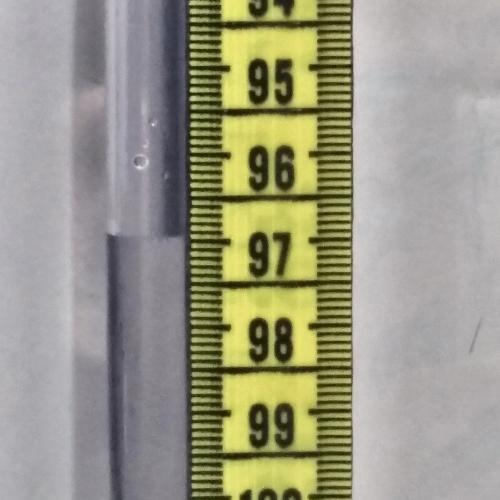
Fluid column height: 96.9 cm